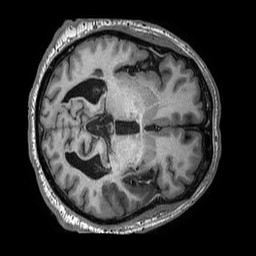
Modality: T1w
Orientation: axial
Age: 64
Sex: male
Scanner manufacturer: philips
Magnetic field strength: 3 T
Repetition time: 0.00655 s
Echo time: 0.00294 s